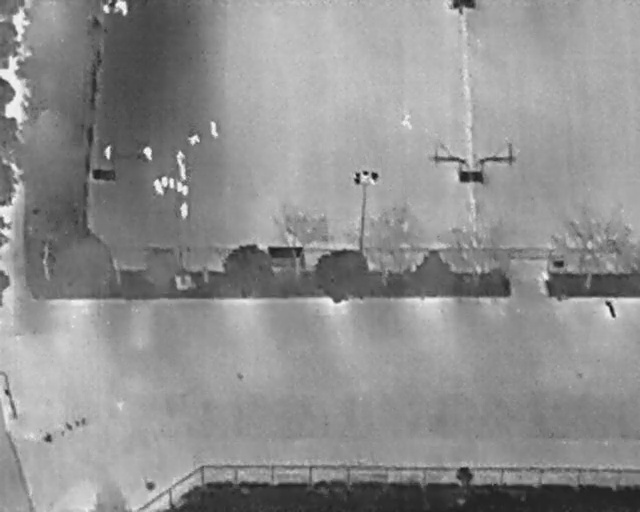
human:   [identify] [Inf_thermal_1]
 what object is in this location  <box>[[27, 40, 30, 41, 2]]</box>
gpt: <ref>1 medium person at the left</ref>